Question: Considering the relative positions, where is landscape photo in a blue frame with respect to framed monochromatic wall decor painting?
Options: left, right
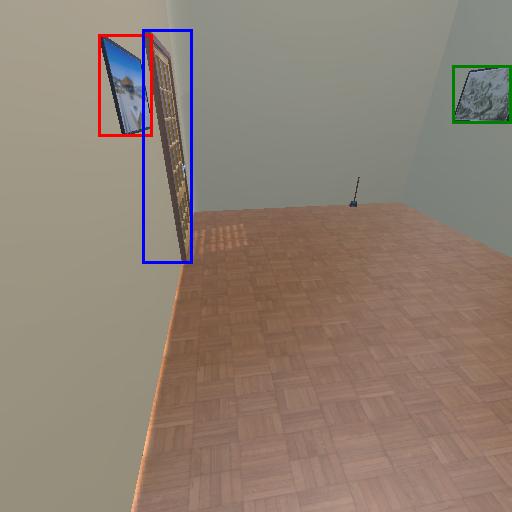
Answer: left